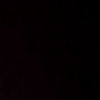
Label: space